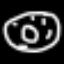
Label: donut